Interaction volume radius: 5 \u00c5
Interaction volume height: 20 \u00c5
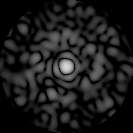
Disorder parameter: 0.8551